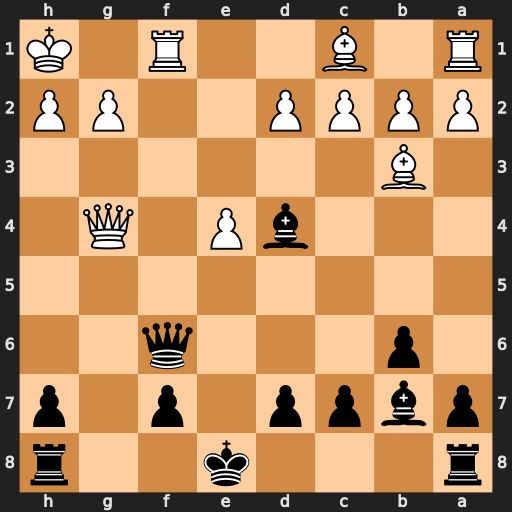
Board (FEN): r3k2r/pbpp1p1p/1p3q2/8/3bP1Q1/1B6/PPPP2PP/R1B2R1K
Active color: b
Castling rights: kq
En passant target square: -
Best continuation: Qxf1#